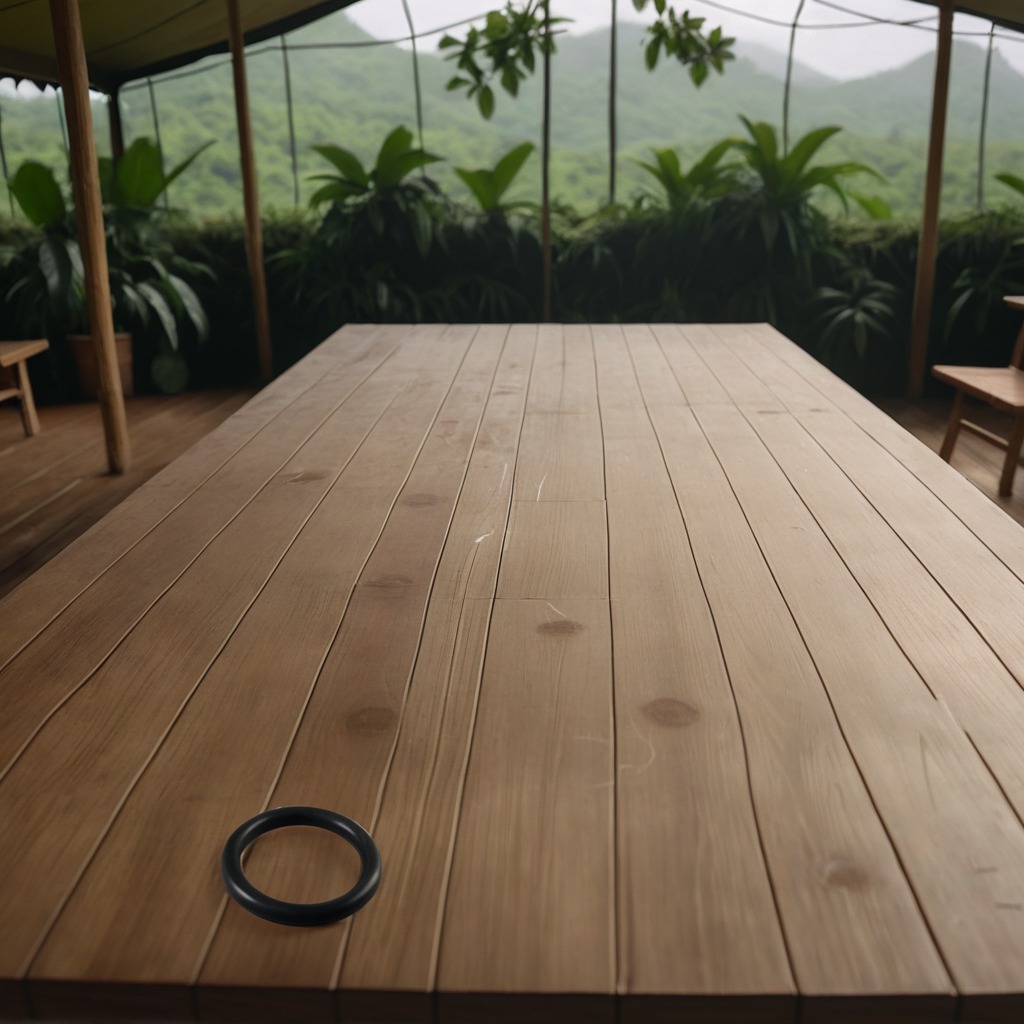
A rubber O-ring is lying on the wooden table.